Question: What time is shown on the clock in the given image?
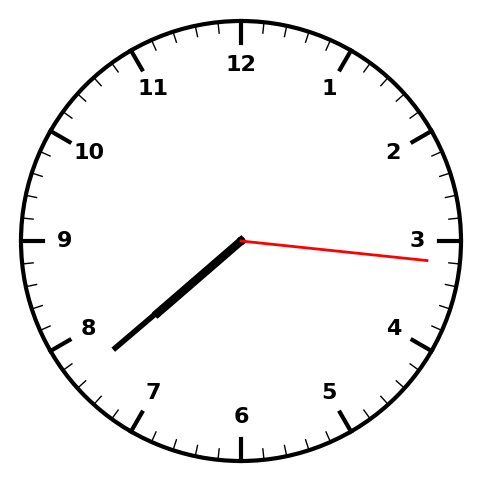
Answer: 07:38:16